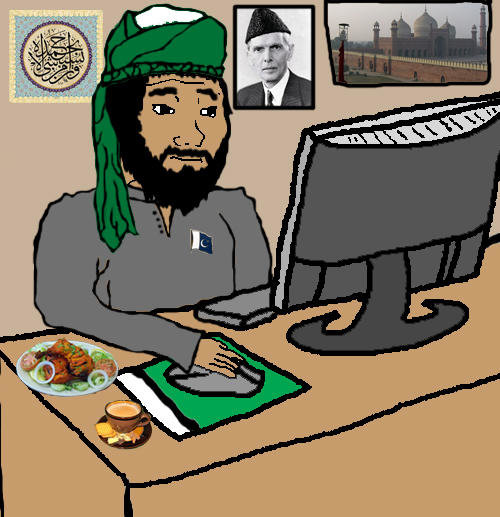
Label: 5_Wojak_with_Background